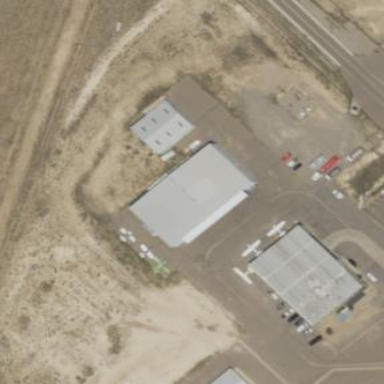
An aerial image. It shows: Hangar building located at airport.